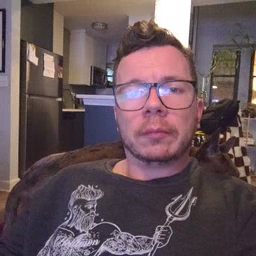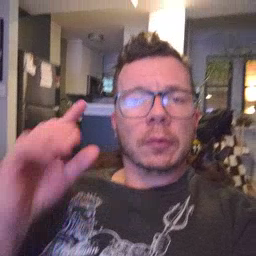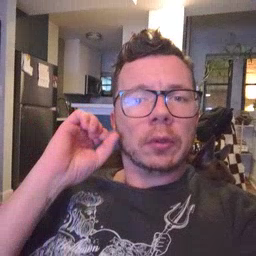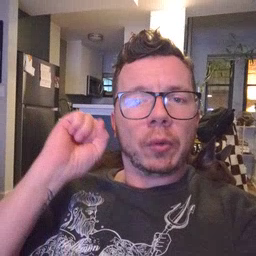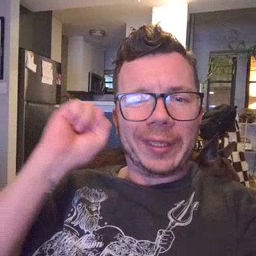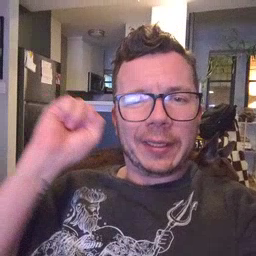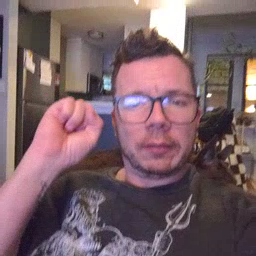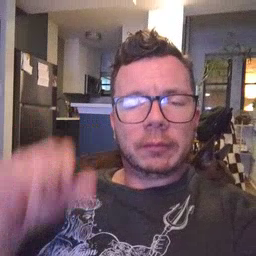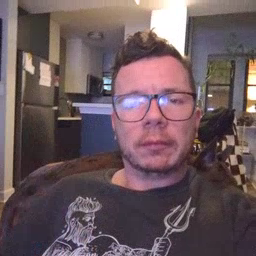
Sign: noisy